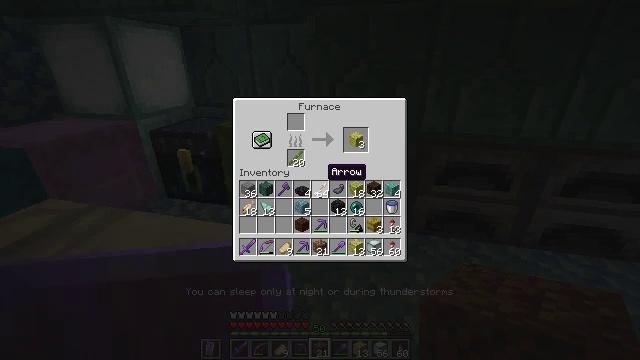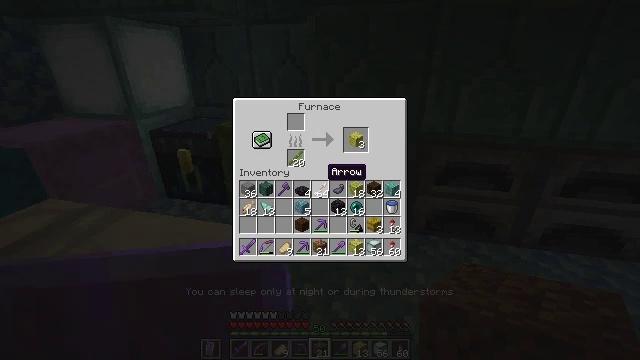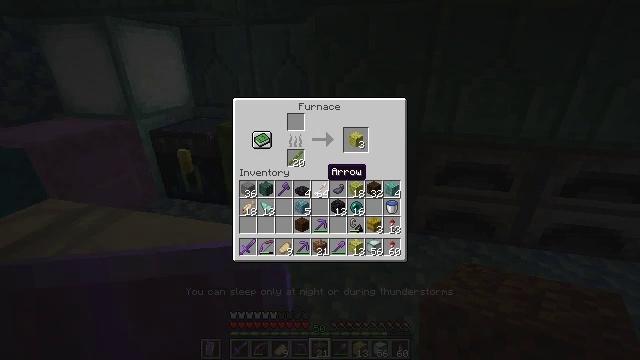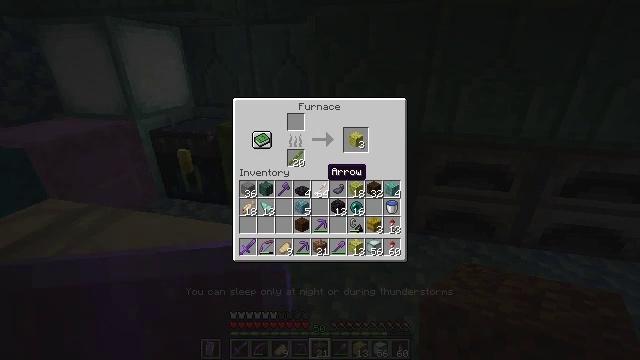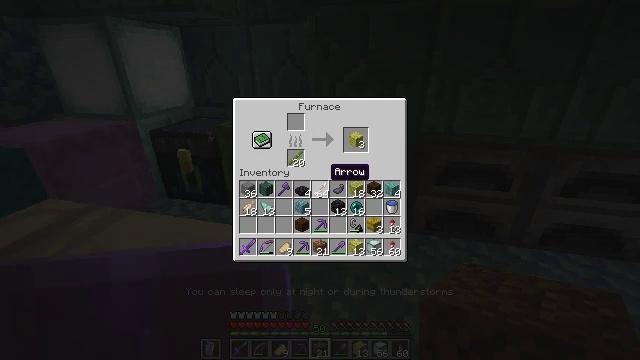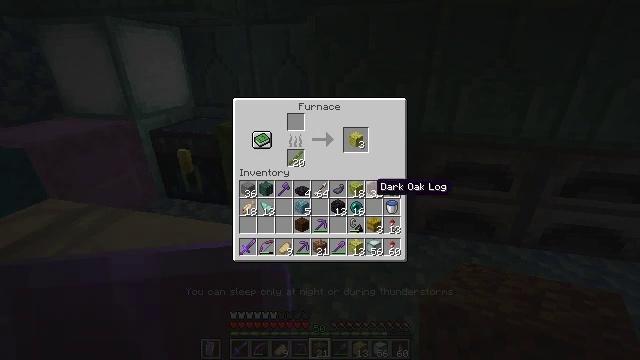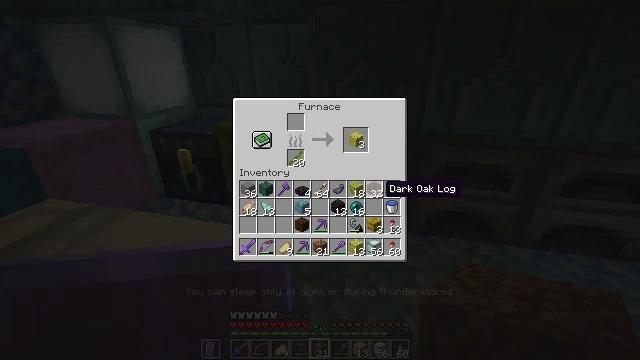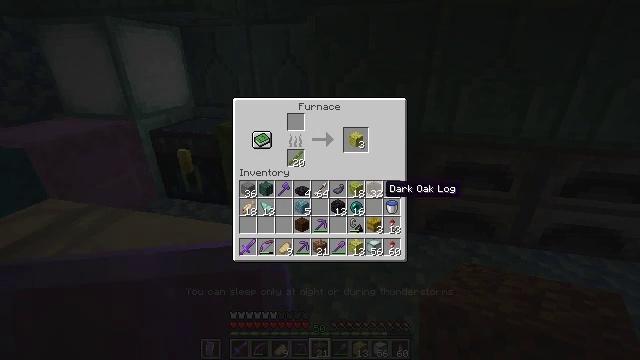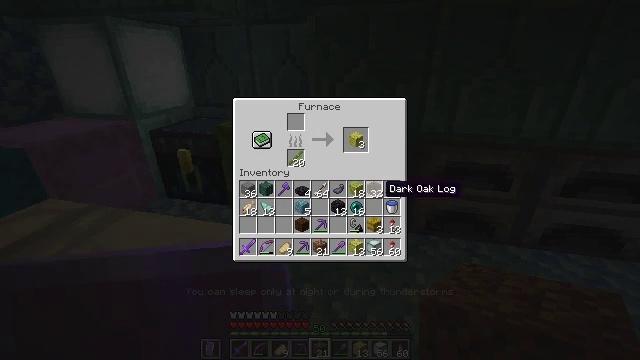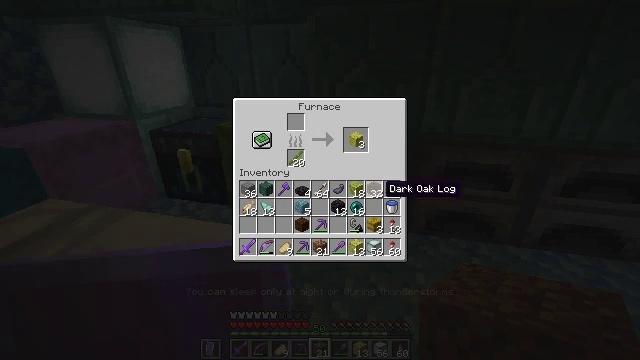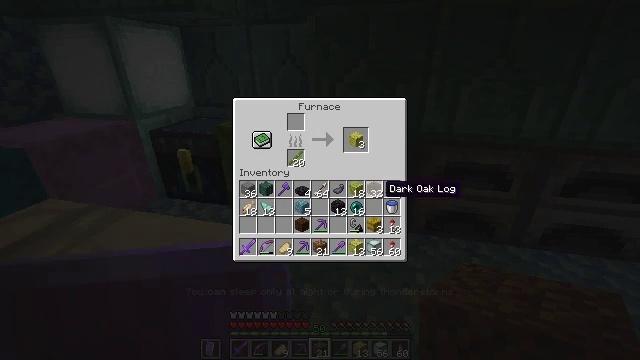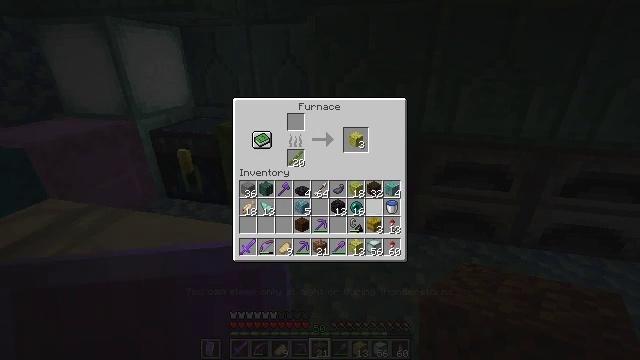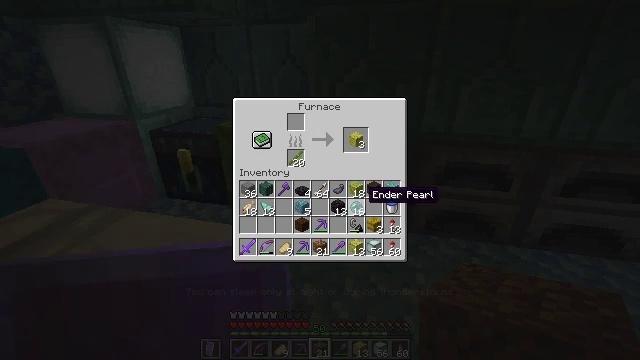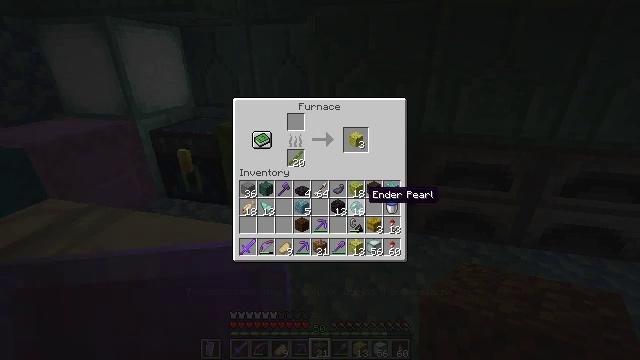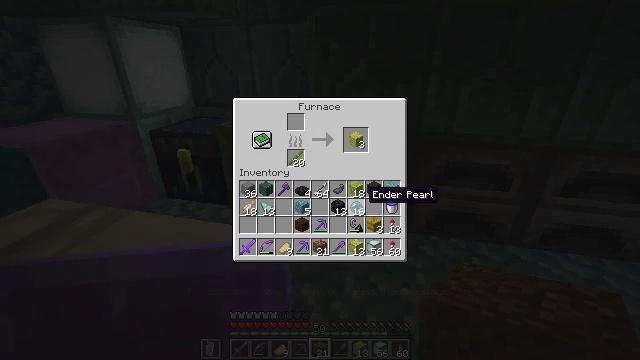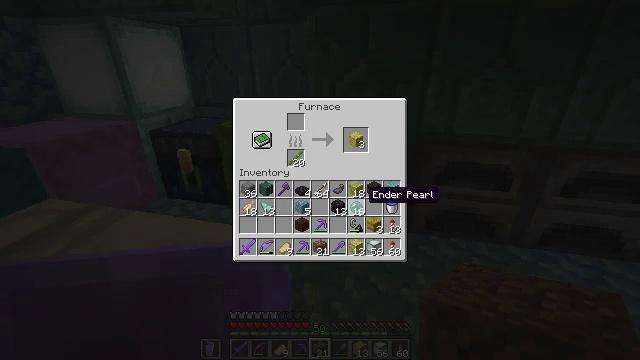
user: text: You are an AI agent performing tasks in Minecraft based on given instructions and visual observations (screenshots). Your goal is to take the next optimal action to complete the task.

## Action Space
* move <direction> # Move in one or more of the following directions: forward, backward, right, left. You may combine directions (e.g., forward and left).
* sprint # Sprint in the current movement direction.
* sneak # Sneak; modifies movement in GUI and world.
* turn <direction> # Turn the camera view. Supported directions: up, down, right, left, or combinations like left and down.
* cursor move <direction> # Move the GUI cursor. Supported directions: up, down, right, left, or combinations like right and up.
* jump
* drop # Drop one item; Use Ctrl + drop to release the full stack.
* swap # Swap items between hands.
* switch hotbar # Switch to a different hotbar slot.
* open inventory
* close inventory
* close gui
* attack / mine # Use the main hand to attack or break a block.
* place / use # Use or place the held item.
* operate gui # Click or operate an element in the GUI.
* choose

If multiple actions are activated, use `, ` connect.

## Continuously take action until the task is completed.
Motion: motion action
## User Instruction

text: craft item sponge
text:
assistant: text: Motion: no_op
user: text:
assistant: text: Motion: no_op
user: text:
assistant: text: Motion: no_op
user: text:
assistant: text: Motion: no_op
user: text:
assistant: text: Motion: turn right and down
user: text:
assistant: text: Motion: turn right
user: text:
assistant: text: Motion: no_op
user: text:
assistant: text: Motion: no_op
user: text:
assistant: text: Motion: no_op
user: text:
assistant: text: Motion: no_op
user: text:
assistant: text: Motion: turn left
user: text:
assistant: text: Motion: turn left
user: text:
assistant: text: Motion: no_op
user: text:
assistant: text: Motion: no_op
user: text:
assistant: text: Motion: no_op
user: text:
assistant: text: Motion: no_op
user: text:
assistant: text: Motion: no_op
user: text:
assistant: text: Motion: no_op
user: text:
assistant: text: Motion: no_op
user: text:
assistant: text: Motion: no_op
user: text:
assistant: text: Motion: no_op
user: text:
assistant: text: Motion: no_op
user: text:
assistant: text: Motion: no_op
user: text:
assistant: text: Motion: no_op
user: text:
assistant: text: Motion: no_op
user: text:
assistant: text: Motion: turn up
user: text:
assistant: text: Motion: no_op
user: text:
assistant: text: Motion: no_op
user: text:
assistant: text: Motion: no_op
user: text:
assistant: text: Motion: no_op